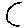
Label: moon